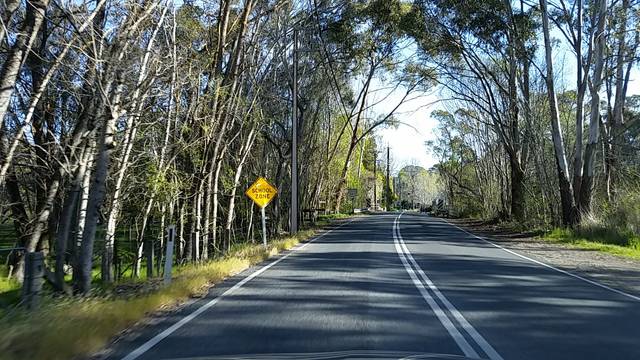
Region: Australia
Coordinates: -35.039, 138.762